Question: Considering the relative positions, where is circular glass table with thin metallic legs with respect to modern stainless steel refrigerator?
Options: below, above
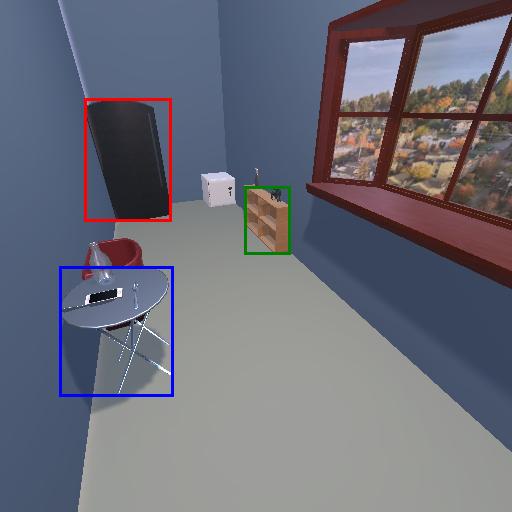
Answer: below